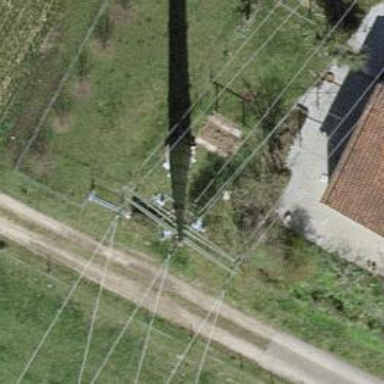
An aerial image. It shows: Three power lines with cables.